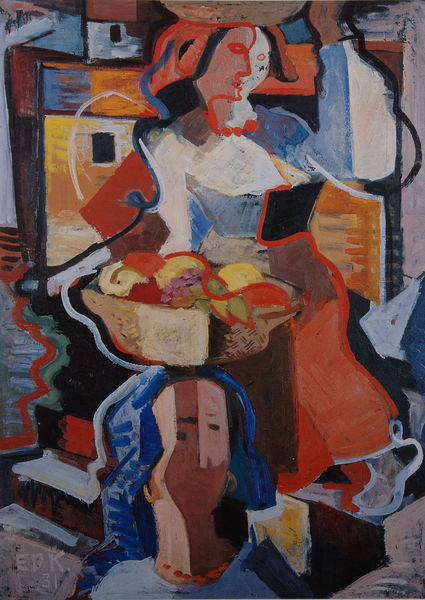
Titel: Zwei Frauen mit Fruchtkörben auf den Köpfen
Künstler: Edmund Daniel Kinzinger
Standort: Frankfurt am Main
Institution: Galerie Joseph Fach
Schlagwörter: blau, gemälde, hand, kopf, weiß, frauen, gelb, grün, kubismus, menschen, braun, bunt, fenster, frau, grau, kleid, köpfe, mund, nase, ohrring, orange, profil, schmuck, schwarz, haus, obst, rot, expressionismus, malerei, muster, rock, gesichter, arm, augen, gesicht, mensch, schale, tragen, öl, häuser, auge, haare, ohrringe, schultern, frucht, früchte, trauben, schürze, farbig, umrisse, moderne, körbe, abstrakt, farben, flächen, kette, modern, formen, linien, markt, treppe, zwei frauen, kopftuch, gerade, korb, stufe, halskette, abstraktion, verkauf, hauswand, linie, form, ketten, klassische moderne, tracht, obstschale, picasso, kopftücher, traube, obstkorb, händlerin, marktfrau, alla picasso, brab, fenster über linker schulter, korbe, verkäuferinnen